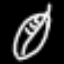
Label: leaf